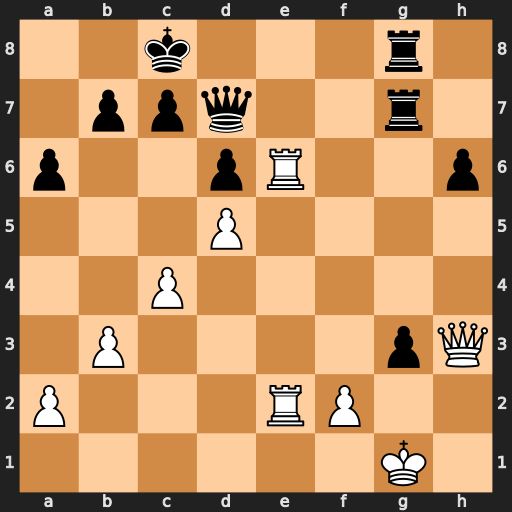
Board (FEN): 2k3r1/1ppq2r1/p2pR2p/3P4/2P5/1P4pQ/P3RP2/6K1
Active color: w
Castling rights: -
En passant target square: -
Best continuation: Re8+ Rxe8 Rxe8#